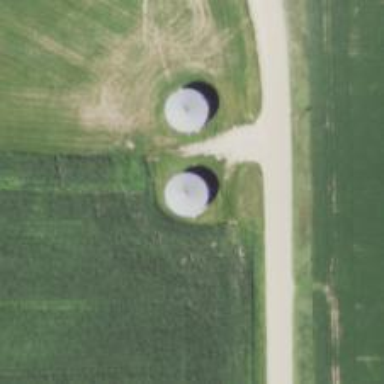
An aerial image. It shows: Silo.